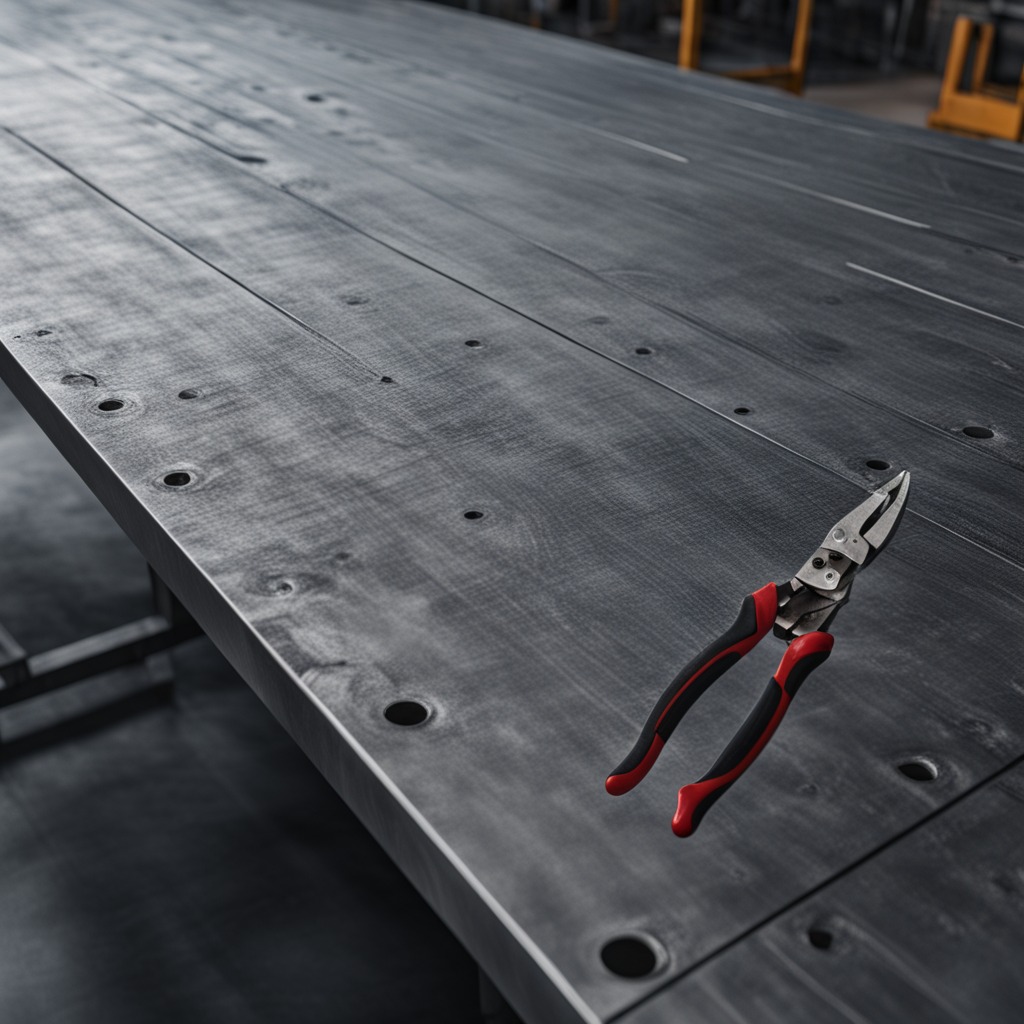
A plier is lying on a cold steel table in a mining workshop.